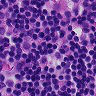
Metastatic tissue present: no